Question: I have this code that multiplies 32 bit * 32 bit.
'''
public static void RunSnippet()
{
System.Int32 x, y;
System.Int64 z;
System.Random rand = new System.Random(DateTime.Now.Millisecond);
for (int i = 0; i < 6; i++)
{
x = rand.Next(int.MinValue, int.MaxValue);
y = rand.Next(int.MinValue, int.MaxValue);
z = (x * y);
Console.WriteLine("{0} * {1} = {2}", x, y, z);
}
'''
However, the result is not exactly what I expected.

What's wrong with this?
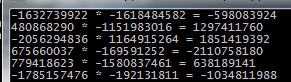
Answer: Overflow. The result is calculated as a 32-bit integer and after that promoted to 64 bits. To avoid that, convert the factors to 64 bits before the multiplication.
'''
System.Int32 x, y;
System.Int64 z;
System.Random rand = new System.Random(DateTime.Now.Millisecond);
for (int i = 0; i < 6; i++)
{
x = rand.Next(int.MinValue, int.MaxValue);
y = rand.Next(int.MinValue, int.MaxValue);
z = ((Int64)x * y); //by casting x, we "promote" the entire expression to 64-bit.
Console.WriteLine("{0} * {1} = {2}", x, y, z);
}
'''